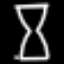
Label: hourglass